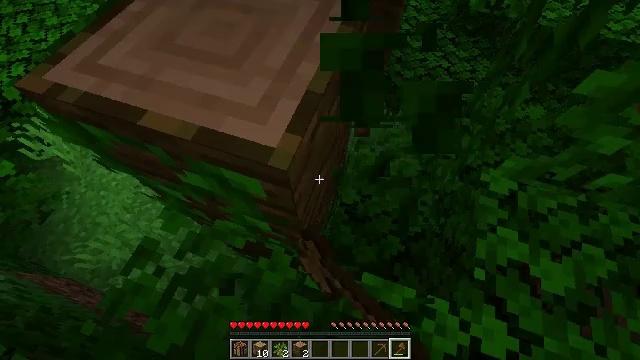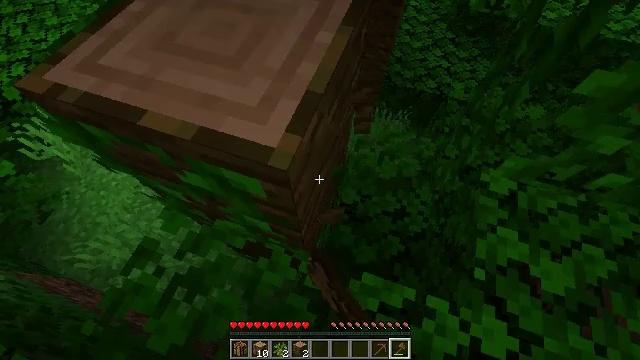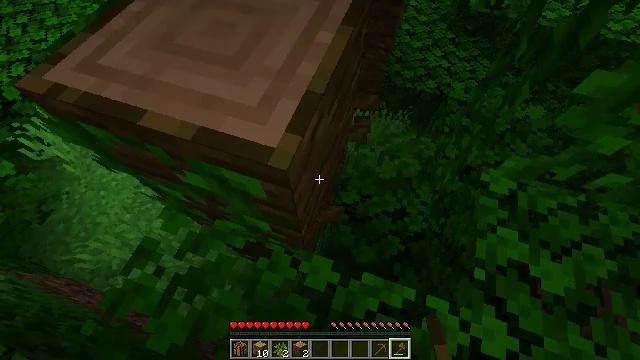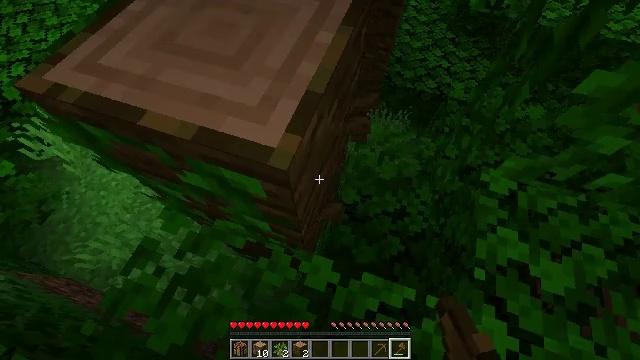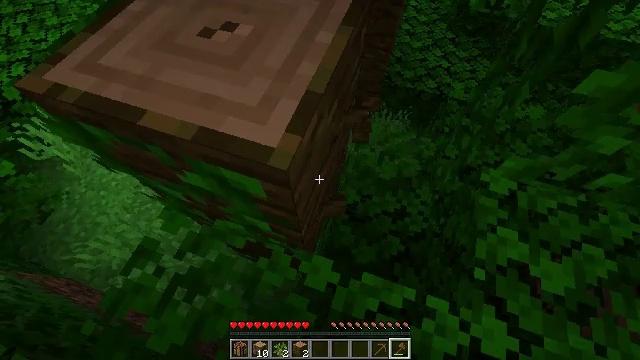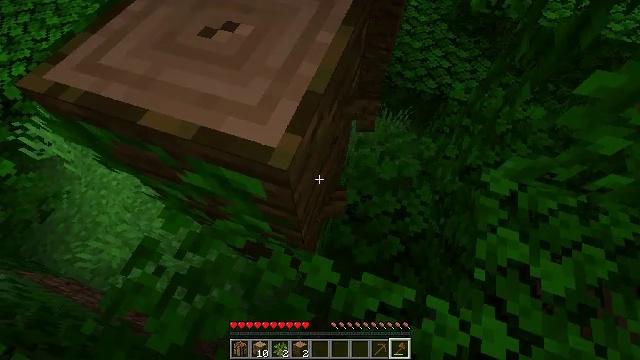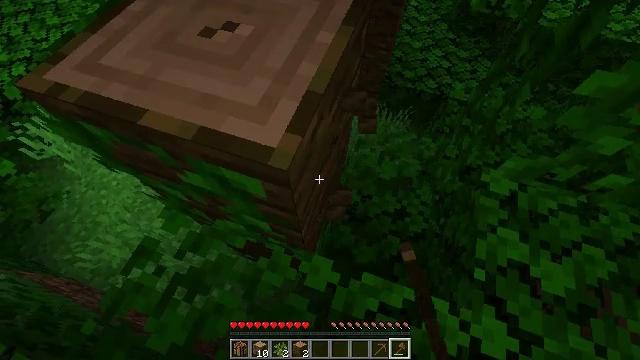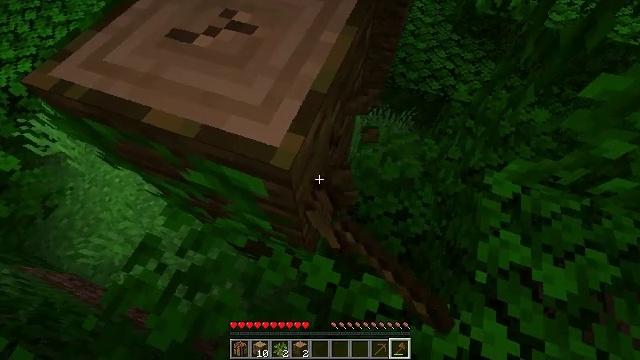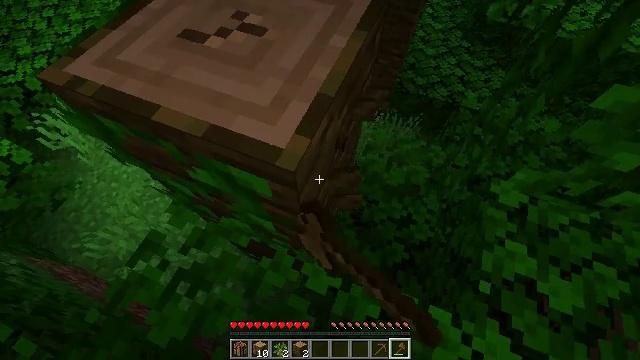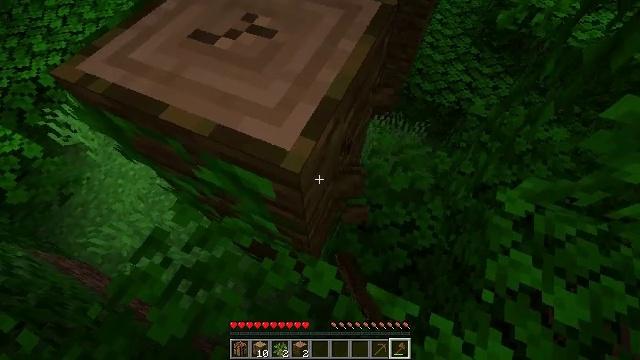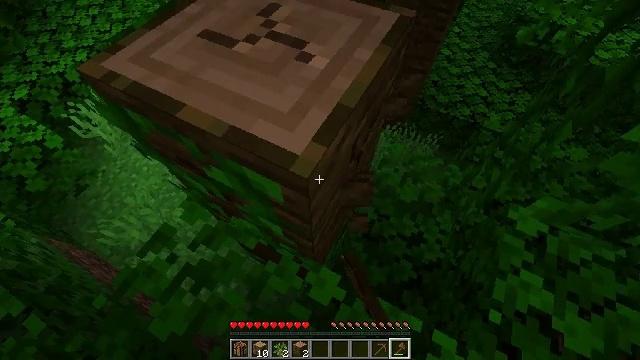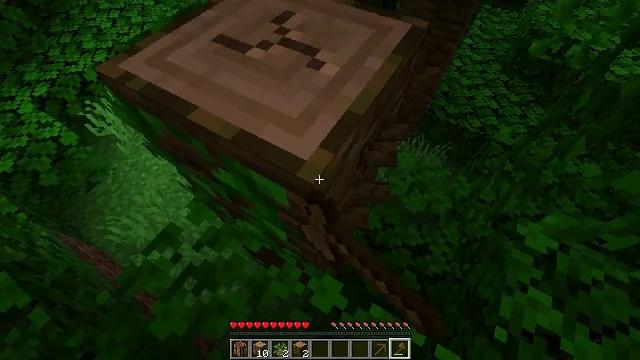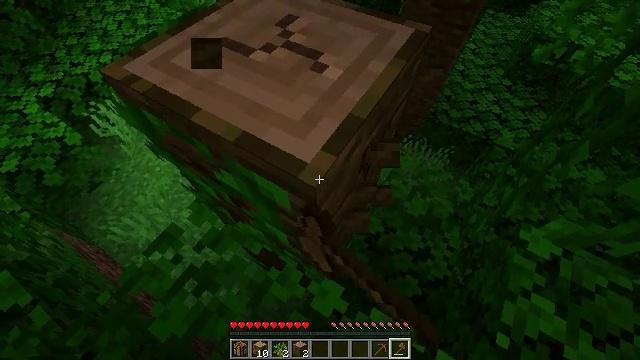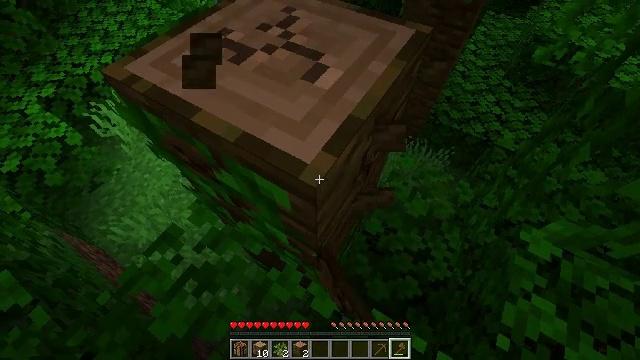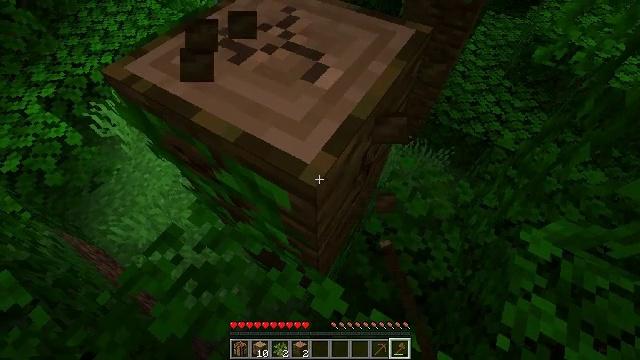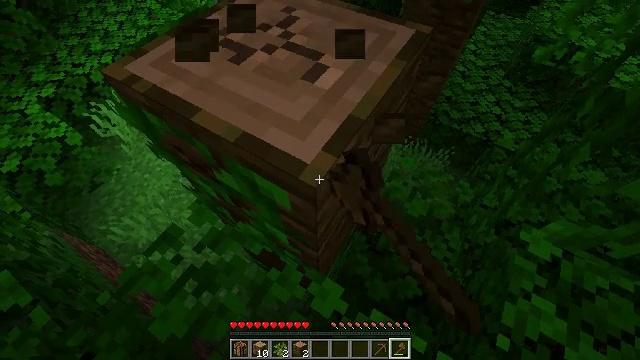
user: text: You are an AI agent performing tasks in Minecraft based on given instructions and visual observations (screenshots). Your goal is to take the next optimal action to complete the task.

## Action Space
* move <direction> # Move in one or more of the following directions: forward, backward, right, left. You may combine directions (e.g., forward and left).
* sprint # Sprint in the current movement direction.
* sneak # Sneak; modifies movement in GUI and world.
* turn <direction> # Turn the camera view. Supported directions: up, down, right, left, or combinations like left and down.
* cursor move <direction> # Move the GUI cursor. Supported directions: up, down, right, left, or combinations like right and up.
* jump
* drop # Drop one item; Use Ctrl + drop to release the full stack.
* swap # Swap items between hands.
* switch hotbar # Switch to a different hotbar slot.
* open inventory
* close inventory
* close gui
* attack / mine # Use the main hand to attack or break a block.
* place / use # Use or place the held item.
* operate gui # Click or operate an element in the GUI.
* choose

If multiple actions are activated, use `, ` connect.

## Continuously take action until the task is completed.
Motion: motion action
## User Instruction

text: Break the jungle log to gather wood.
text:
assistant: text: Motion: attack / mine
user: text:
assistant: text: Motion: attack / mine
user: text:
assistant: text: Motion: attack / mine
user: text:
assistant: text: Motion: attack / mine
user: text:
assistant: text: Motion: attack / mine
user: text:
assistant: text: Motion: attack / mine
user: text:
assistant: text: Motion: attack / mine
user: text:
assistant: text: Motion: turn left, attack / mine
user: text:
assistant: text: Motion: turn left, attack / mine
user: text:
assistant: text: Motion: turn left and up, attack / mine
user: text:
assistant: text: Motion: turn left and up, attack / mine
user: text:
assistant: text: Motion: attack / mine
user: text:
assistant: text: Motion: attack / mine
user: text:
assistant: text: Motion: attack / mine
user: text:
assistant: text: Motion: attack / mine
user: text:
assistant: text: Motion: attack / mine
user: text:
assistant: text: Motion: attack / mine
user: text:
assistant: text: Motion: attack / mine
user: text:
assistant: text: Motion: attack / mine
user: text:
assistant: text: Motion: attack / mine
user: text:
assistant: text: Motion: attack / mine
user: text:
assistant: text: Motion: attack / mine
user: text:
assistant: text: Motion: attack / mine
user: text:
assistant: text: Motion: attack / mine
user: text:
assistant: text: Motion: attack / mine
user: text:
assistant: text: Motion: attack / mine
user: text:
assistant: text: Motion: attack / mine
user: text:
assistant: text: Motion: attack / mine
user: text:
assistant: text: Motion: attack / mine
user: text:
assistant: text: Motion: attack / mine